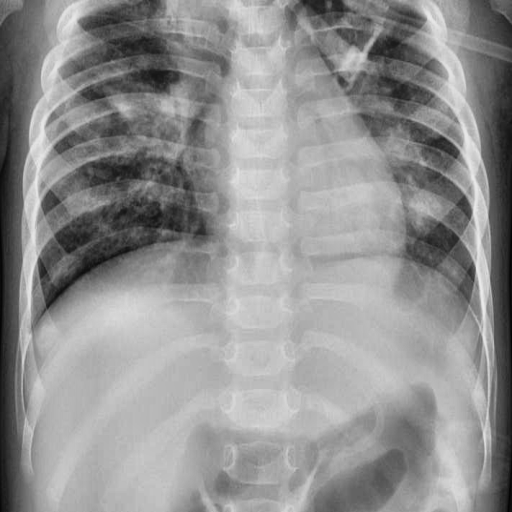
Finding: PNEUMONIA